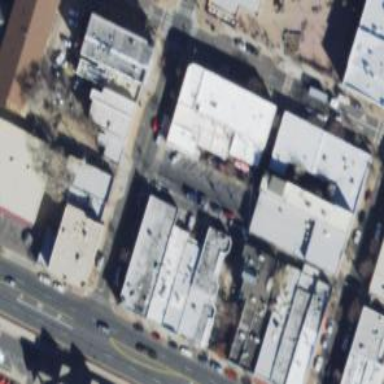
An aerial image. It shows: Alley with asphalt surface designated as service road.